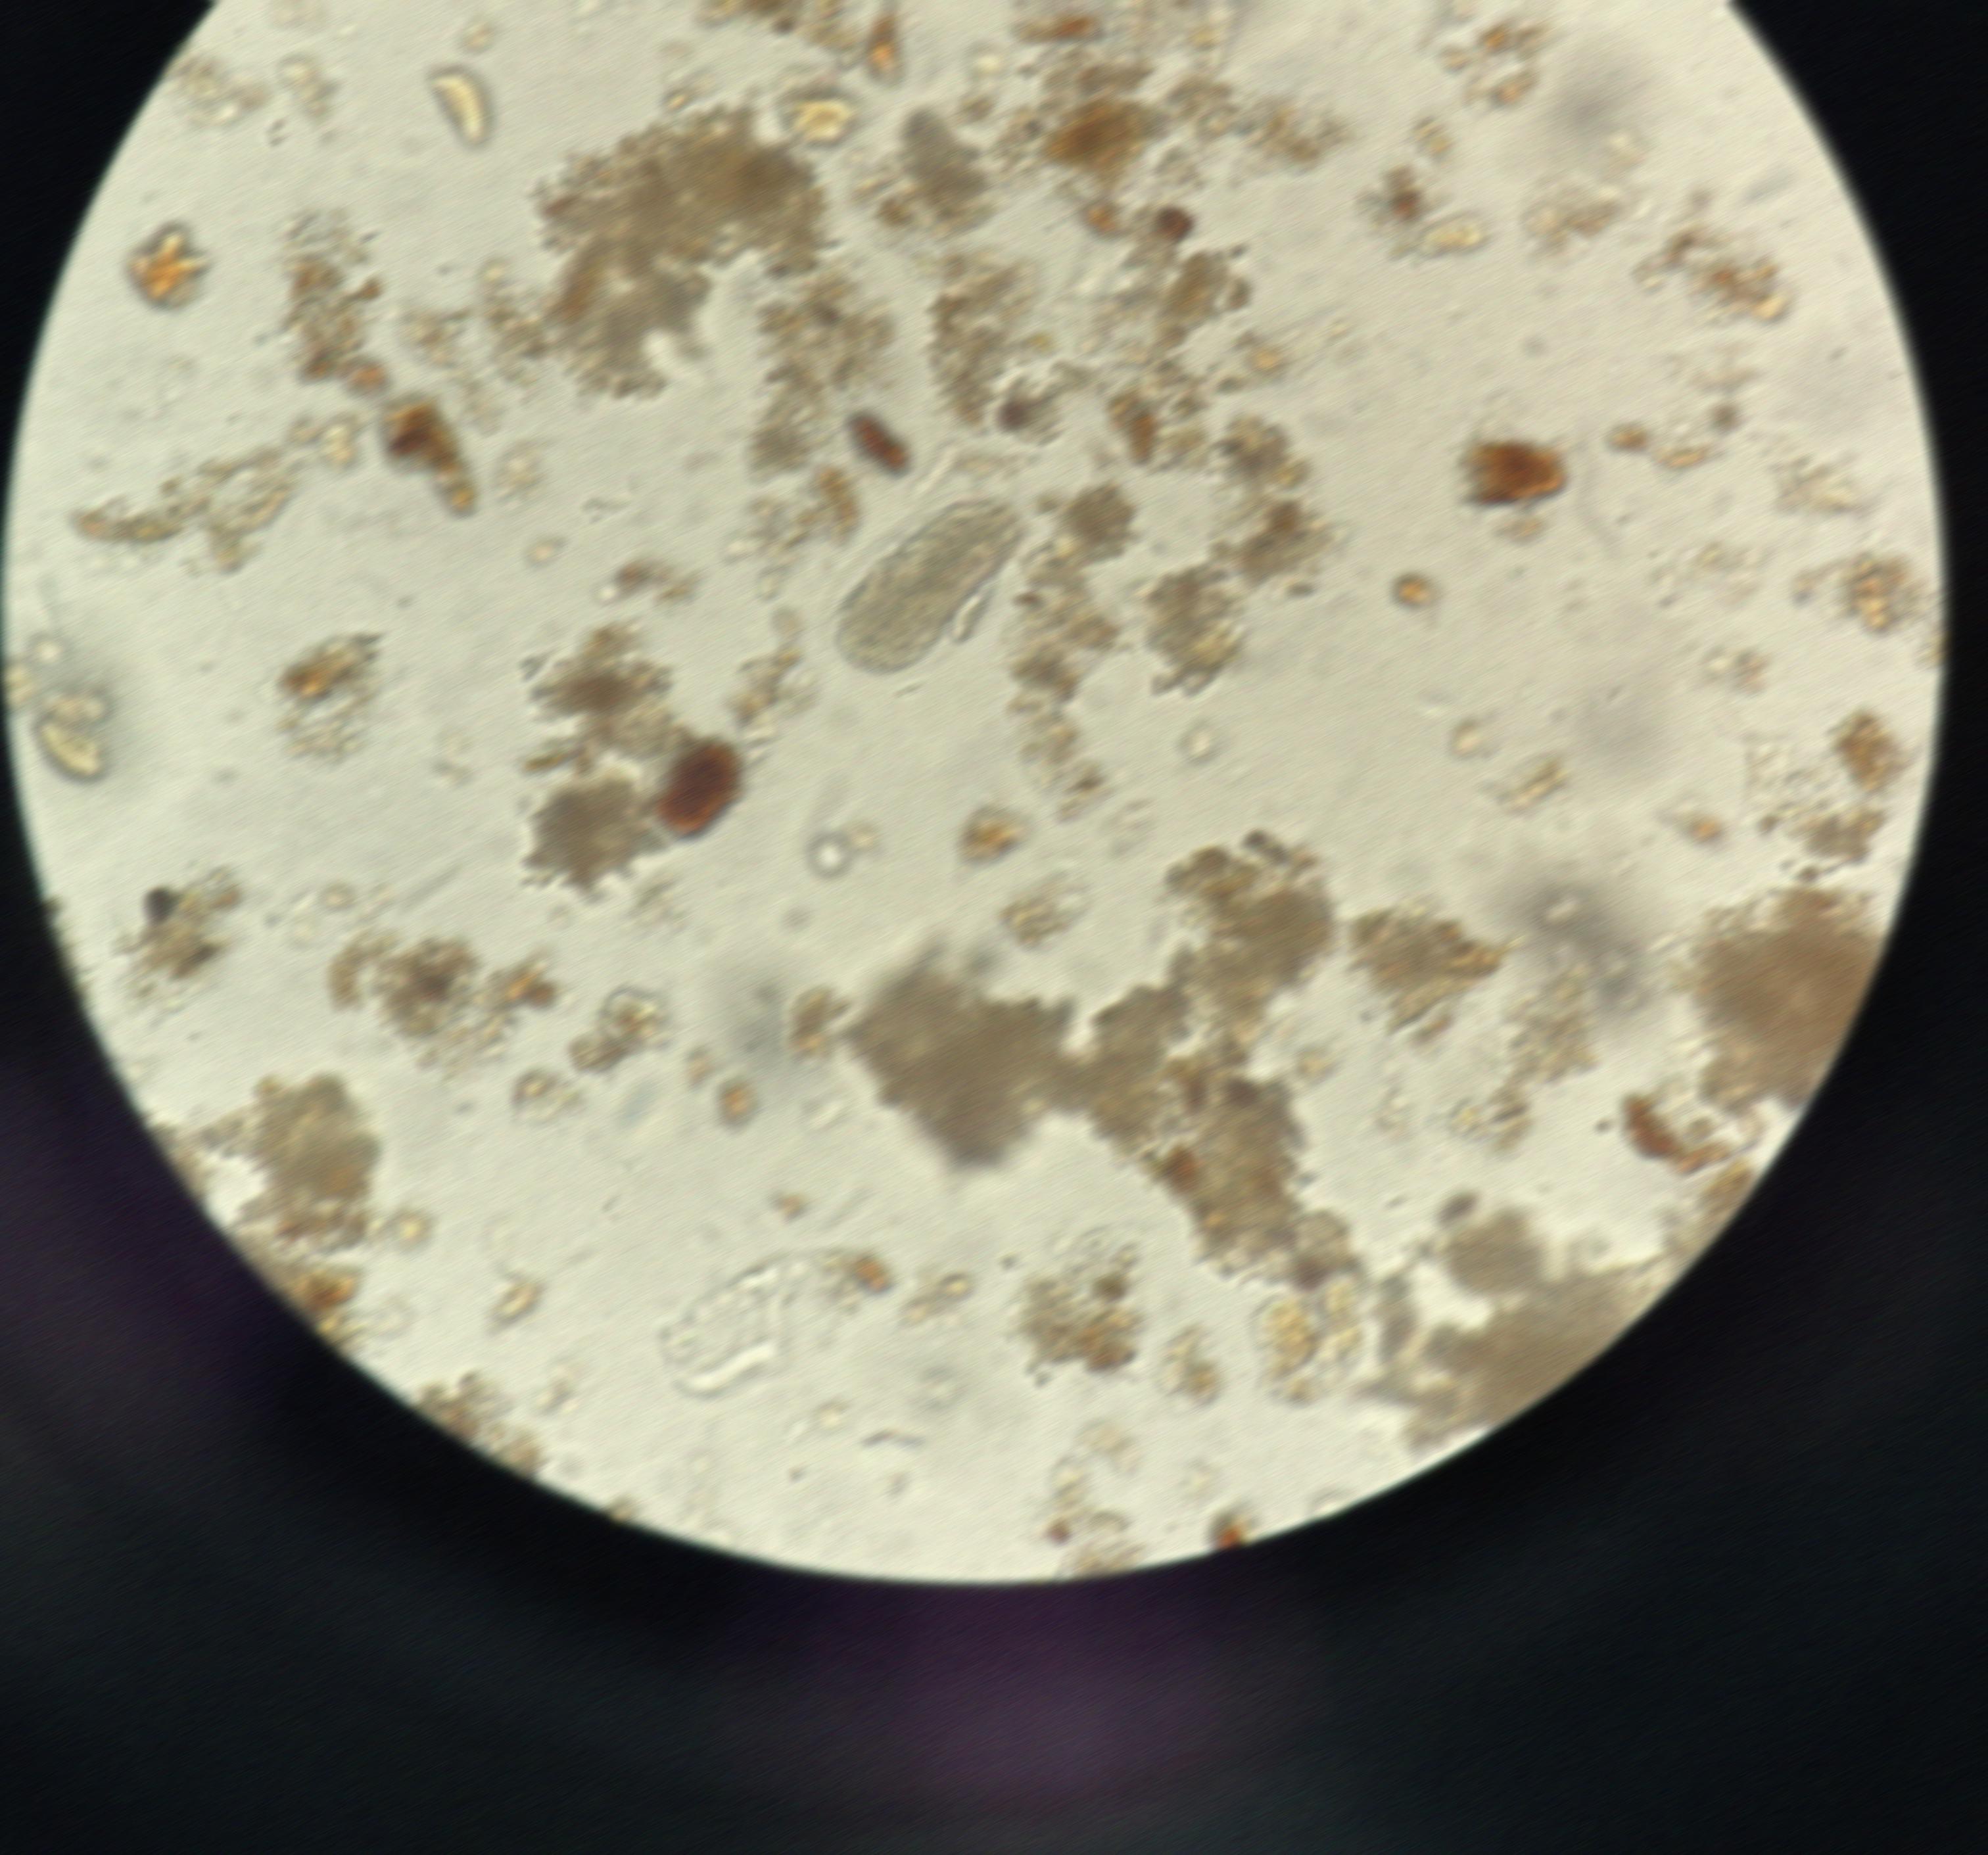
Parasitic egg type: Hookworm egg